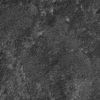
Atmospheric dust classification: not_dusty